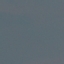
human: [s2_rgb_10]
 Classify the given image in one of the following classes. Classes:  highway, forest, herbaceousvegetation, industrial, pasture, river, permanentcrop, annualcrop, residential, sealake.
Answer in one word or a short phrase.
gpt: SeaLake